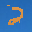
Label: 2